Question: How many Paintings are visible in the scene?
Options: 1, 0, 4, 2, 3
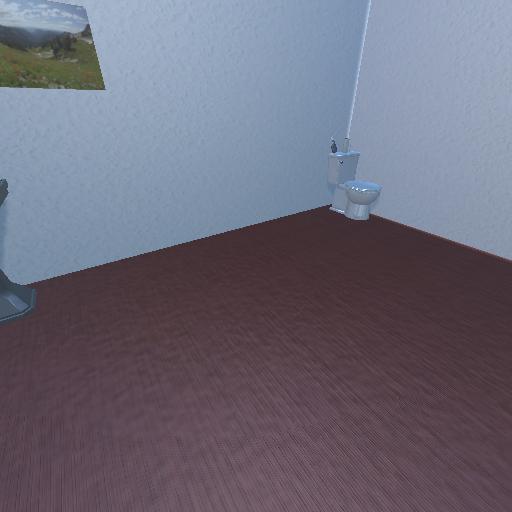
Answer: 1